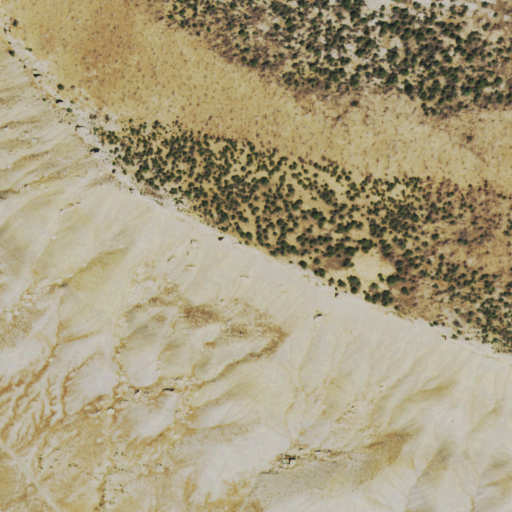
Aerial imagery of cliff(s) in Colorado named Coal Oil Rim containing grassland, evergreen forest, shrub, and barren land